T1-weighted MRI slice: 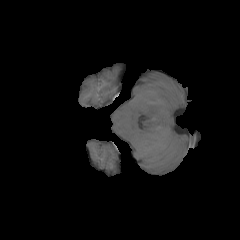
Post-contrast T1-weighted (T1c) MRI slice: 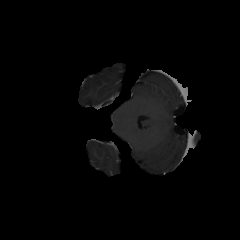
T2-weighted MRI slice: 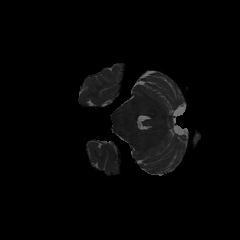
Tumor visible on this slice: no